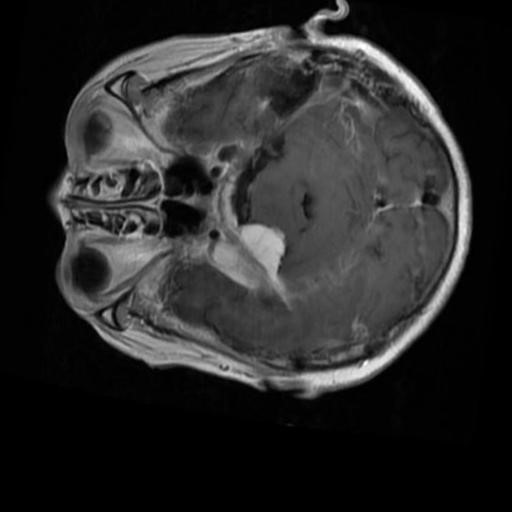
Label: brain_menin